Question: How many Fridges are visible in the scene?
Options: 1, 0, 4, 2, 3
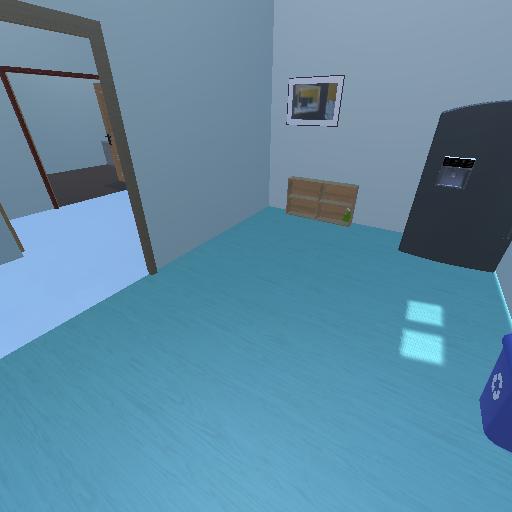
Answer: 1